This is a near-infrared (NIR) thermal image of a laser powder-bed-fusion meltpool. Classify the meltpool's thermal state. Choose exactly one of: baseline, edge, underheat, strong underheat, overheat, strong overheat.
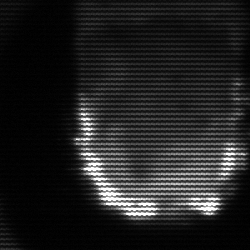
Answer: baseline